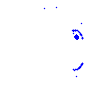
Particle: electron